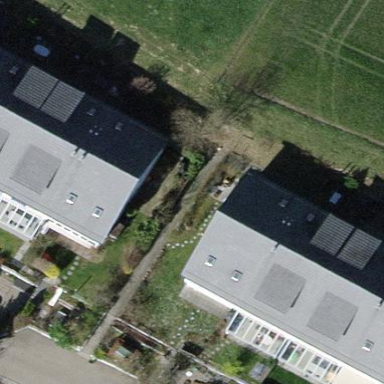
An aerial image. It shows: Terrace building.